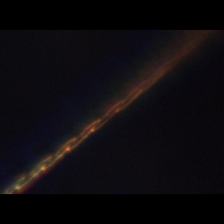
Taxon: Psuedo-nitzschia
Group: Diatoms